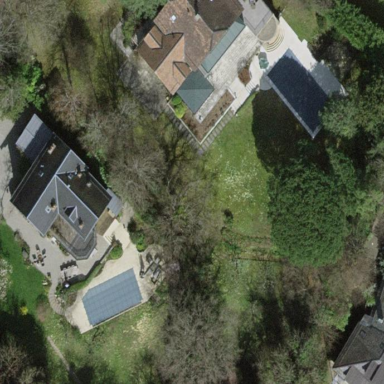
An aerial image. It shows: Garden enclosed by fence.